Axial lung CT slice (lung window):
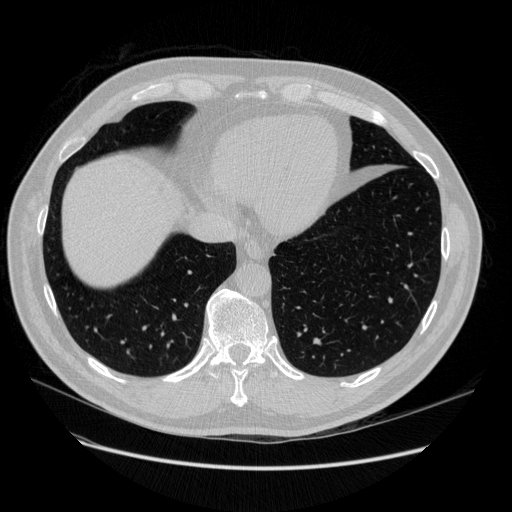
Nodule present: no